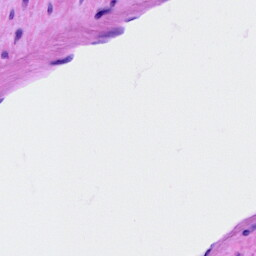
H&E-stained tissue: Ovarian